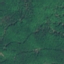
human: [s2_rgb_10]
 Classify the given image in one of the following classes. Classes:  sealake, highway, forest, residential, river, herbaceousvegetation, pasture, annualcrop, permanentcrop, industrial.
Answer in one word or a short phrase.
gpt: Forest